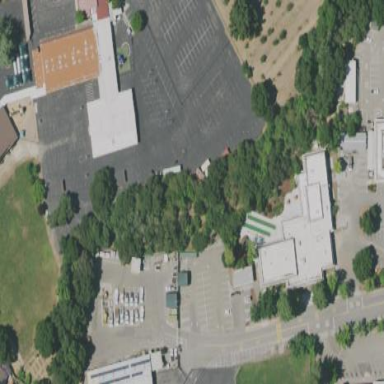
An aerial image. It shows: Asphalt schoolyard for leisure land.